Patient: sex M, age 72
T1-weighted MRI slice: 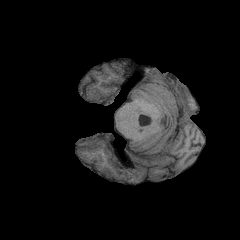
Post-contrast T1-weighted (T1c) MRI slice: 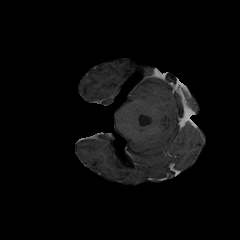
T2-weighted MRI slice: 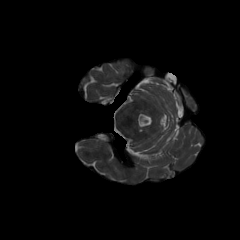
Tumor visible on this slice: no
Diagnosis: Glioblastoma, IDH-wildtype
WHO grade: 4